Question: I have a MVVM-based WPF context menu and want to bind the visibility of a menu item to the 'IsEnabled' property of its submenu items. The problem is: the root 'MenuItem' is always visible, even when all children menu items are disabled. But moving the cursor on the menu item makes it hide and I really have no idea why.

Here is my xaml code:
'''
<MenuItem x:Name="SelectionMenuItem" Header="{x:Static language:CommonRes.Selection}">
<MenuItem.Visibility>
<MultiBinding Converter="{StaticResource AnyBoolToVisibilityConverter}">
<Binding
ElementName="SelectGroupMenuItem"
Mode="OneWay"
Path="IsEnabled" />
<Binding
ElementName="SelectGraphMenuItem"
Mode="OneWay"
Path="IsEnabled" />
</MultiBinding>
</MenuItem.Visibility>
<MenuItem
x:Name="SelectGroupMenuItem"
Command="{Binding SelectGroupCommand}"
Header="{x:Static language:CommonRes.Group}"
Visibility="{Binding IsEnabled, Converter={StaticResource BoolToVisibilityConverter}, RelativeSource={RelativeSource Self}}" />
<MenuItem
x:Name="SelectGraphMenuItem"
Command="{Binding SelectGraphCommand}"
Header="{x:Static language:CommonRes.ObjectGraph}"
Visibility="{Binding IsEnabled, Converter={StaticResource BoolToVisibilityConverter}, RelativeSource={RelativeSource Self}}" />
</MenuItem>
'''
and the code of my Converter
'''
public class AnyBoolToVisibilityConverter : IMultiValueConverter
{
/// <summary>
///
/// </summary>
/// <param name="values"></param>
/// <param name="targetType"></param>
/// <param name="parameter"></param>
/// <param name="culture"></param>
/// <returns></returns>
public object Convert(object[] values, Type targetType, object parameter, CultureInfo culture)
{
if(!values.All(val => val is bool))
return Visibility.Collapsed;
return values.Any(val => (bool)val) ? Visibility.Visible : Visibility.Collapsed;
}
/// <summary>
///
/// </summary>
/// <param name="value"></param>
/// <param name="targetTypes"></param>
/// <param name="parameter"></param>
/// <param name="culture"></param>
/// <returns></returns>
public object[] ConvertBack(object value, Type[] targetTypes, object parameter, CultureInfo culture)
{
throw new NotSupportedException($"ConvertBack not Supported for {nameof(AnyBoolToVisibilityConverter)}");
}
}
'''
I hope some of you can help me to find the problem.
Thanks a lot.
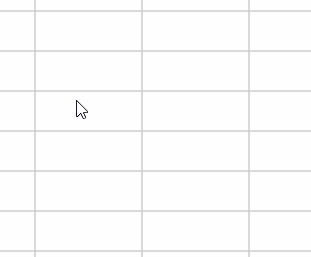
Answer: It seems that the 'Items' of a 'Popup' wont evaluate their Bindings until the 'Popup' calls the 'IsSubmenuOpenChanged' callback and calls 'CommandManager.InvalidateRequerySuggested()' after the 'IsSubmenuOpen' Property is changed (<URL>.
So i ended up with another Command for the root 'MenuItem' that verifies the CanExecute of all submenu commands.